Question: I'm working in Android to do a polygon of which I have the vertices, the problem is that, there are vertices greater than 1 and them are floats.
I have seen a code in which the value of one is handled in this way:
'''
int one = 0x10000;
'''
I have floating values like this:
'''
float verticesflotantes[]={//Arreglo de Vertices Flotantes
1.0000f, 1.0000f, 4.2361f,
1.0000f, 1.0000f, -4.2361f,
1.0000f, -1.0000f, 4.2361f,
1.0000f, -1.0000f, -4.2361f,
-1.0000f, 1.0000f, 4.2361f,
-1.0000f, 1.0000f, -4.2361f,
-1.0000f, -1.0000f, 4.2361f,
-1.0000f, -1.0000f, -4.2361f,
4.2361f, 1.0000f, 1.0000f,.... continue...
'''
but the vertexarray i need is an int, and I try this:
'''
int vertices[] = new int[verticesflotantes.length];
for(int i = 0;i<verticesflotantes.length;i++){
// 1 = 65536
// 5 = 1 = 65536
// 5 = 65536
// x = x*65536/5
float regla3 = verticesflotantes[i]*65536/5;
String hexadecimal = Float.toHexString(regla3);
vertices[i]= Integer.parseInt(hexadecimal,16);
}
'''
but this gives me an error:
Invalid int: "0x1.99999ap13"

help I'm confused...
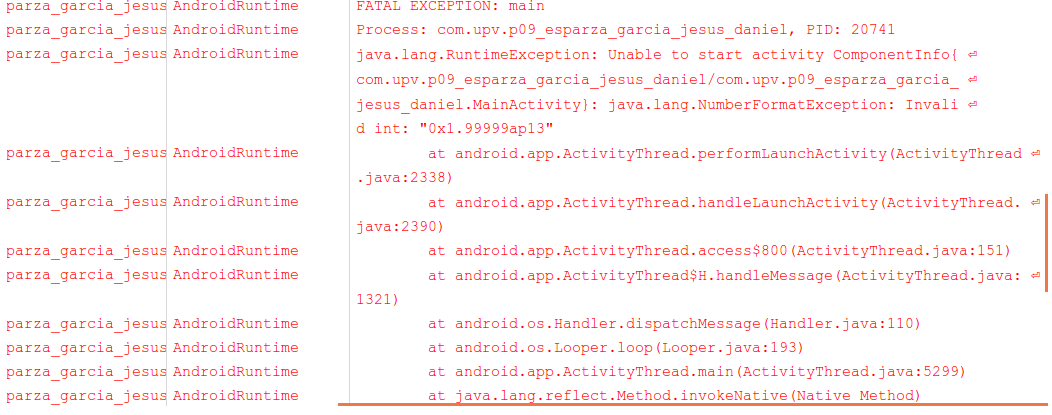
Answer: You got NumberFormatException because you parse an "float string" in 'Integer.parseInt(...)' function.
Maybe you can do something like:
'''
int regla3 = (int) verticesflotantes[i]*65536/5; // get the integer part
// well... now you have integer part, I think there is nothing we need to do.
vertices[i] = regla3;
'''